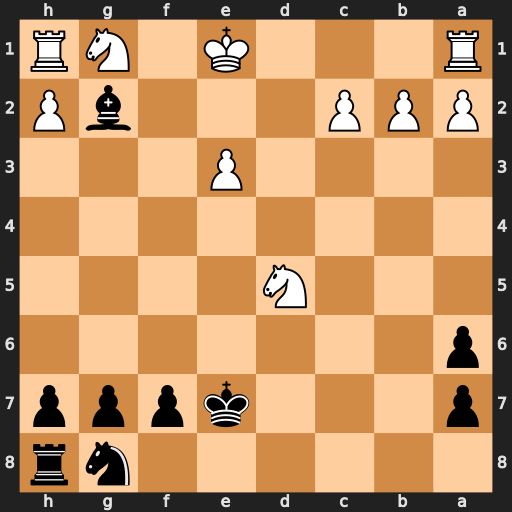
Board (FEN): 6nr/p3kppp/p7/3N4/8/4P3/PPP3bP/R3K1NR
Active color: b
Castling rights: KQ
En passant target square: -
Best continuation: Bxd5 e4 Bxe4 Nf3 Bxf3